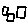
Label: square